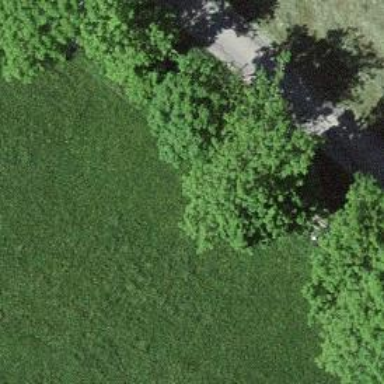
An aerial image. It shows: Row of trees in natural setting.